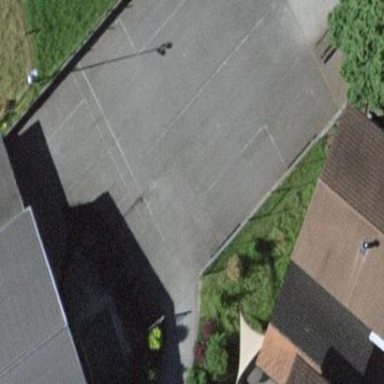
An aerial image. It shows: Multi-sport pitch with asphalt surface.